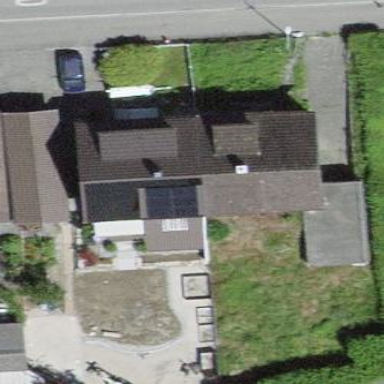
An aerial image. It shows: Terrace building with gabled roof made of roof tiles.